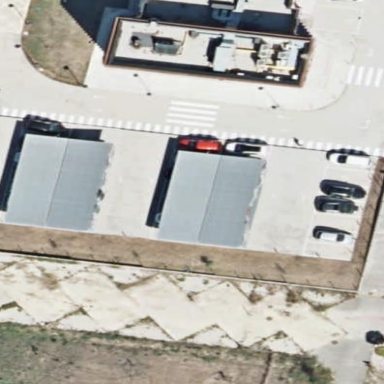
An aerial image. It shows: View of roof of building.